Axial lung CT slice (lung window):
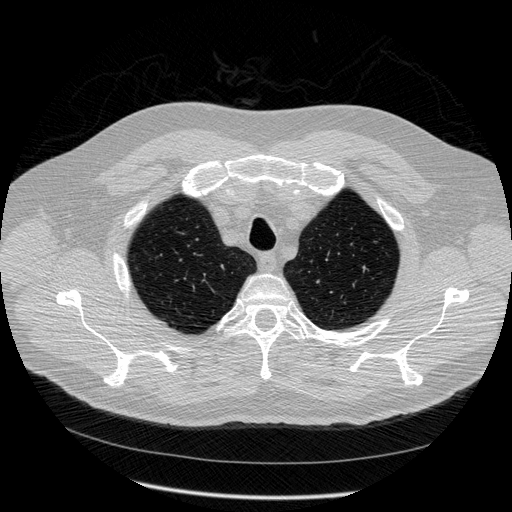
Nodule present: no